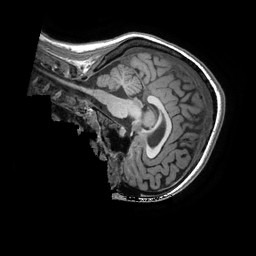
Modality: T1w
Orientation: sagittal
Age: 19
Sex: female
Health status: healthy
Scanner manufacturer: ge